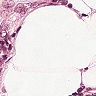
Metastatic tissue present: yes